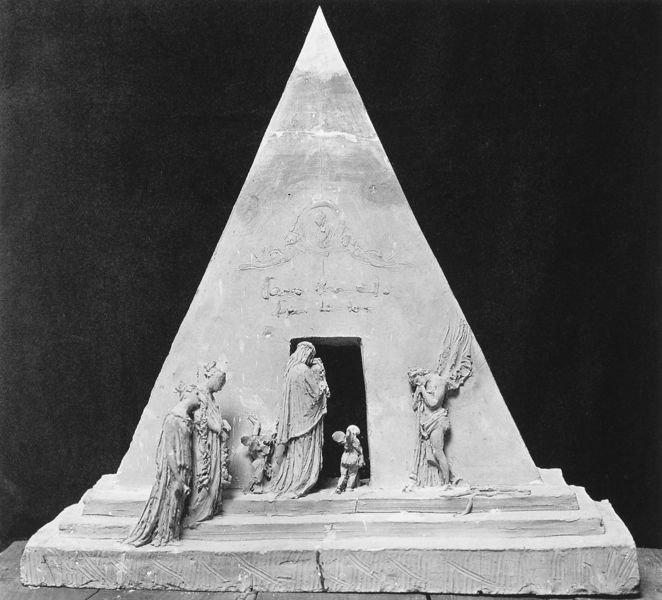
Titel: 4. Bozzetto für Tizian-Monument
Künstler: Antonio Canova
Institution: Possagno, Gipsothek
Schlagwörter: frauen, männer, schwarz, weiss, trauer, kind, kinder, engel, ton, schrift, treppe, spitz, friedhof, pforte, bozzetto, pyramide, putten, grabmal, ägyptisch, ägypten, grabwächter